Question: I asked a question and the answer came up as I would have to use Dynamic Pivot <URL> and I got a great helps. Now, I am trying to get rid of row with all null values but I could not.
*Please note the Column header for Current Result should Be Part 01, Part ABC, and Part 03 (not 0 as shown)

'''
WHERE SubPart IS NOT NULL/ WHERE Quantity IS NOT NULL
'''
but it does not work (well, it still queries but with null values)
After the FROM and from Statements
'''
DECLARE @columns NVARCHAR(MAX)
,@sql NVARCHAR(MAX)
SET @columns = N''
--Get column names for entire pivoting
SELECT @columns += N', ' + QUOTENAME(SpreadCol)
FROM (select distinct Part_Number as SpreadCol
from test
) AS T
--select @columns
SET @sql = N'
SELECT SubPart, ' + STUFF(@columns, 1, 2, '') + '
FROM
(select SubPart , Part_Number as SpreadCol , Quantity
from test ) as D
PIVOT
(
sum(Quantity) FOR SpreadCol IN ('
+ STUFF(REPLACE(@columns, ', [', ',['), 1, 1, '')
+ ')
) AS Pivot1
'
--select @sql
EXEC sp_executesql @sql
'''
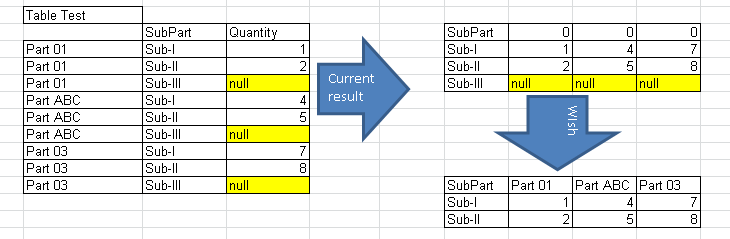
Answer: You need to add the where condition to the inner query which is used as the source for piovot and the column list query
'''
DECLARE @columns NVARCHAR(MAX)
,@sql NVARCHAR(MAX)
SET @columns = N''
--Get column names for entire pivoting
SELECT @columns += N', ' + QUOTENAME(SpreadCol)
FROM (select distinct Part_Number as SpreadCol
from test WHERE Quantity IS NOT NULL
) AS T
--select @columns
SET @sql = N'
SELECT SubPart, ' + STUFF(@columns, 1, 2, '') + '
FROM
(select SubPart , Part_Number as SpreadCol , Quantity
from test WHERE Quantity IS NOT NULL ) as D
PIVOT
(
sum(Quantity) FOR SpreadCol IN ('
+ STUFF(REPLACE(@columns, ', [', ',['), 1, 1, '')
+ ')
) AS Pivot1
'
'''